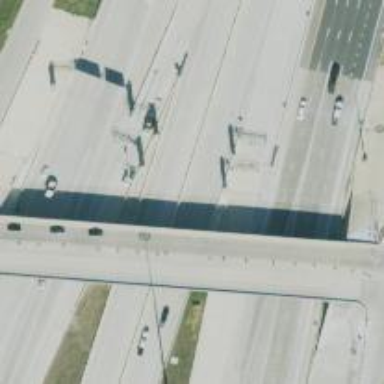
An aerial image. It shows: Toll gantry on the road.